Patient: sex F, age 58
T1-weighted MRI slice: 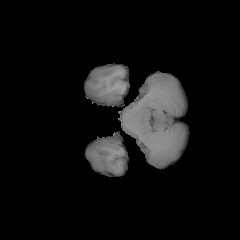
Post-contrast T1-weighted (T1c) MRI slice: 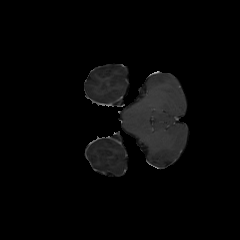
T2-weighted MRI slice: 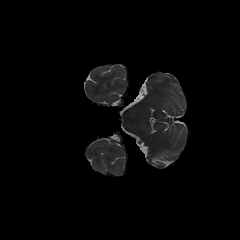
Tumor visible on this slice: no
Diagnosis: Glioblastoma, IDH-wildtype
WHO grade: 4